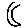
Label: moon